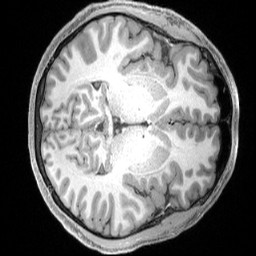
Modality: T1w
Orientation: axial
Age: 29
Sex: male
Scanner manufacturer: siemens
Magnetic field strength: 3 T
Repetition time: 2.4 s
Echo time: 0.00228 s